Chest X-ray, AP view. Patient: 33 years old, sex F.
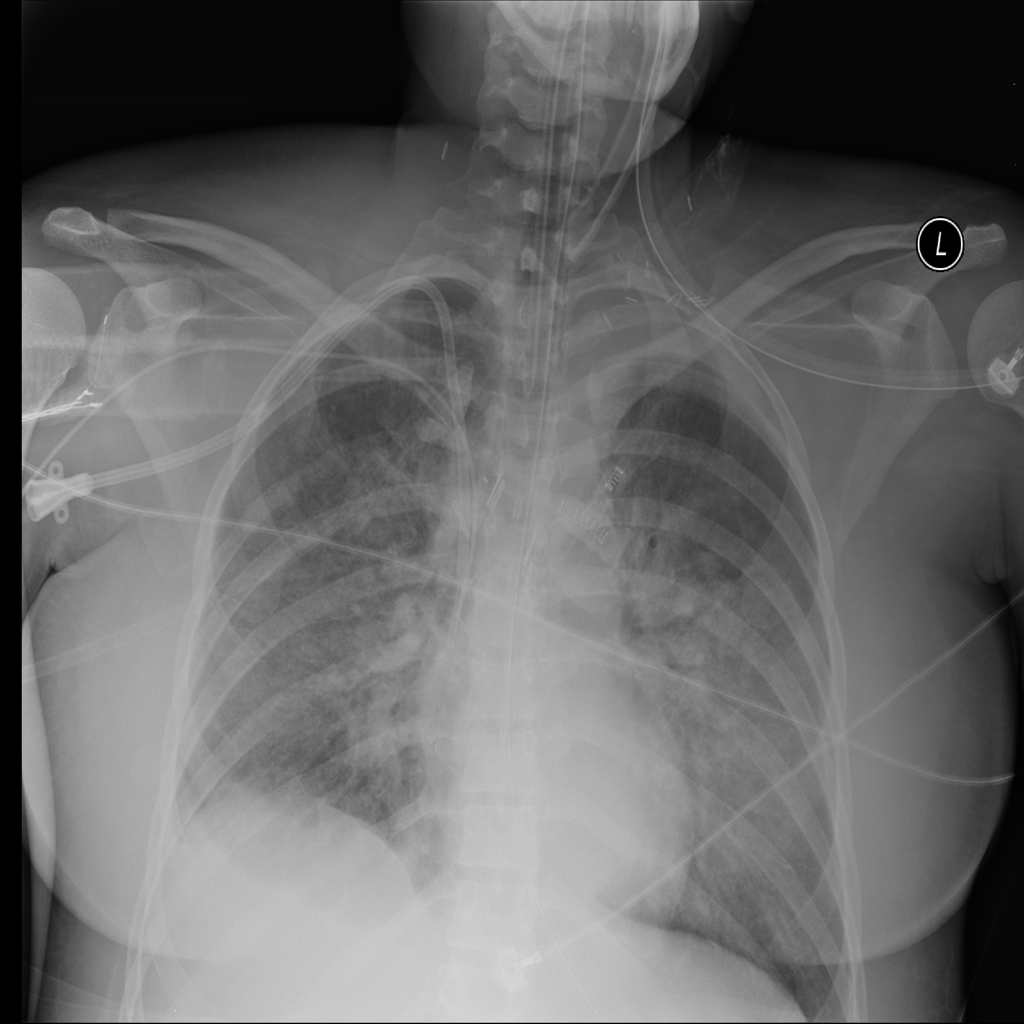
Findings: Edema